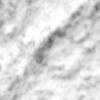
Label: no_change